The image is a wavelet scalogram (time versus scale/frequency) of a rolling-element bearing's vibration signal. What is the most likely bearing condition (normal, inner_race, outer_race, ball)?
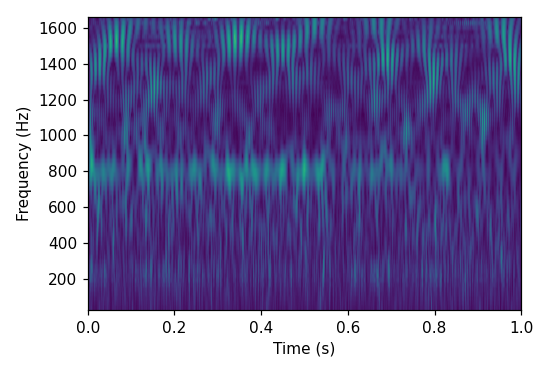
Answer: normal